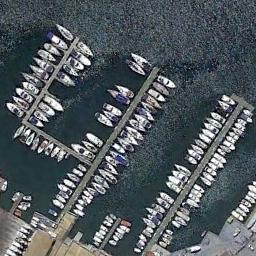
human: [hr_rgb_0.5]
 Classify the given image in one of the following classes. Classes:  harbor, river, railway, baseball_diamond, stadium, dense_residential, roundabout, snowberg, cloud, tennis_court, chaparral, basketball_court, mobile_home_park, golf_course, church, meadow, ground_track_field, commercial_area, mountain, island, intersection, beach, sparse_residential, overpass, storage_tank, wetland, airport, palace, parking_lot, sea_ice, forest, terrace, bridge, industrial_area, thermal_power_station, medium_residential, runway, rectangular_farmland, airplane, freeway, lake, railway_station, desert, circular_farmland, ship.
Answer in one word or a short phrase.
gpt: harbor